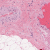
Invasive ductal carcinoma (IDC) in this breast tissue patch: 0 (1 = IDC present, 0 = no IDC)